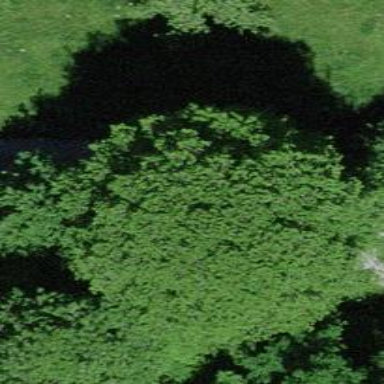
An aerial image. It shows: Beautiful tree in nature.